Question: Creating a windows service as a wrapper for a WCF library. As part of the process, you create a service host object and plug the wcf library into it. The problem is that it generates a "non-thrown" error... the code doesn't stop and the service starts but there's no reference to the library and so it's not listening for calls to the endpoint.
Image below shows the code and the error.
I'm a little stumped. Any help?

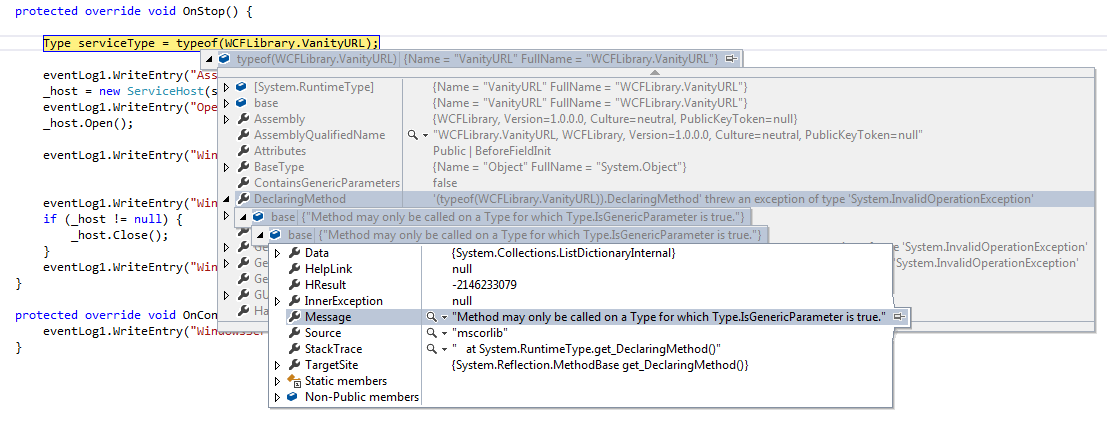
Answer: The solution to this problem is to make. sure. the. endpoints. match. in all of the projects of the solution. In this solution's case, there are three config files to track and it's very easy to use a familiar or project name instead of the endpoint address. Fixing the endpoint addresses so that they match resolves this issue.